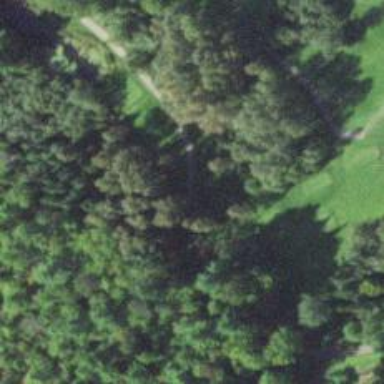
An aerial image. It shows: Service road designated as golf cart path.